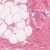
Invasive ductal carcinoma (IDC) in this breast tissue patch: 0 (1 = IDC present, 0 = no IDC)